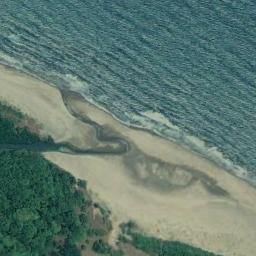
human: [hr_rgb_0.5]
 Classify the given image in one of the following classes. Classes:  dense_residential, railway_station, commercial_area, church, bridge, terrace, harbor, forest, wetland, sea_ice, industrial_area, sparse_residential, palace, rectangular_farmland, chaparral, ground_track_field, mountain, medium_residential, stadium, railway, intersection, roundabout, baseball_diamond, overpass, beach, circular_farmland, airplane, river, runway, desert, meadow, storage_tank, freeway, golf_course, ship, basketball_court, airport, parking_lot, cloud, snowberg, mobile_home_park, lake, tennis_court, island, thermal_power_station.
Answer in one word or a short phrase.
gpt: beach